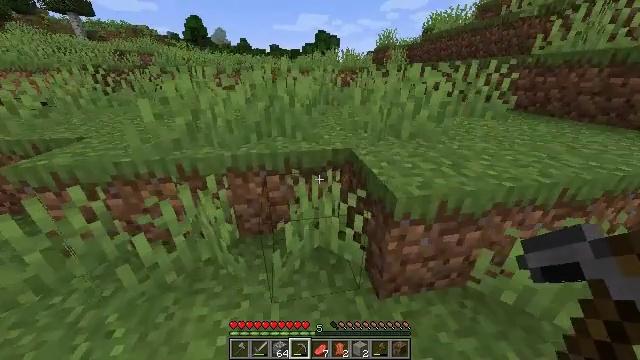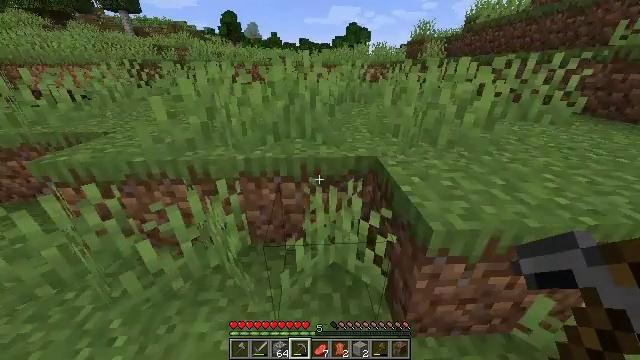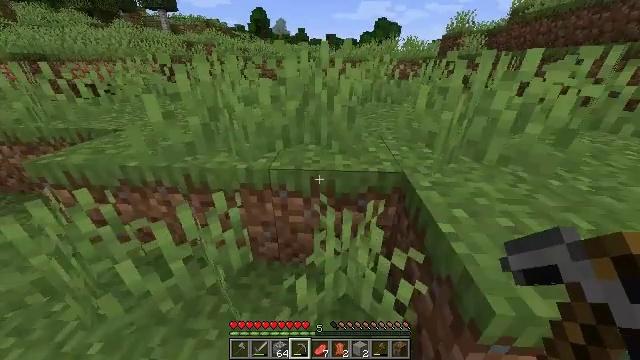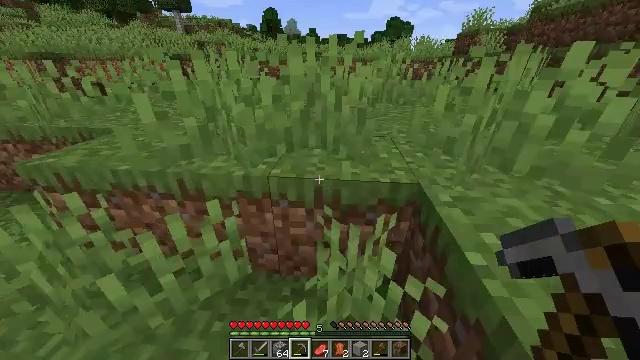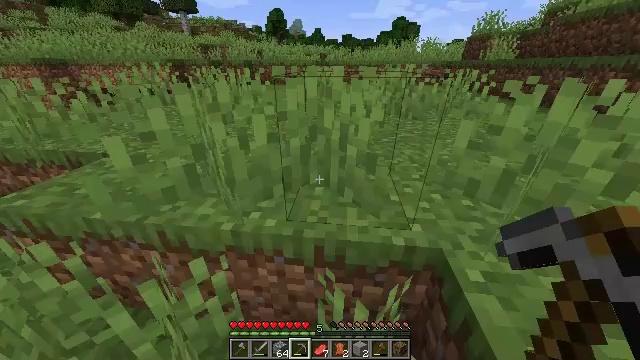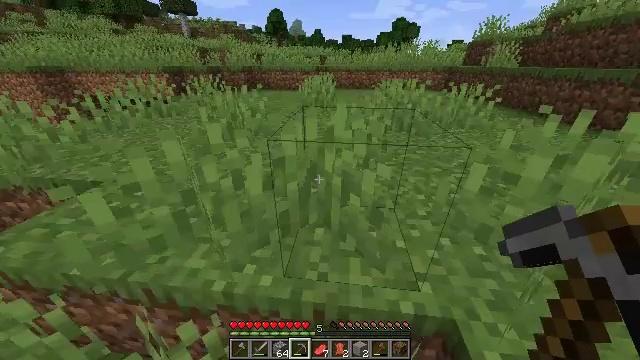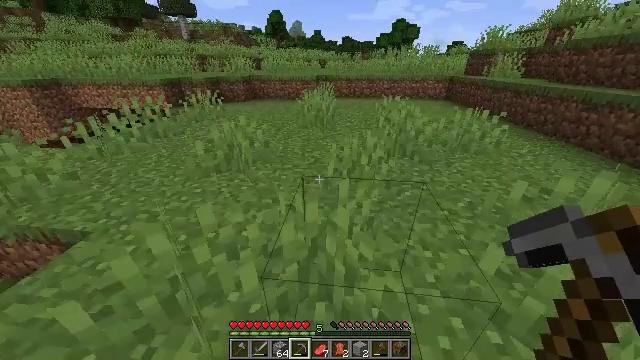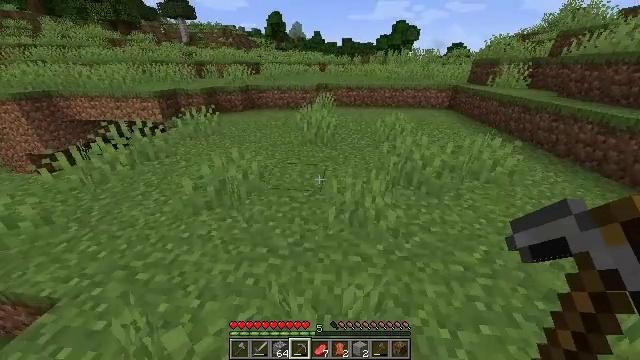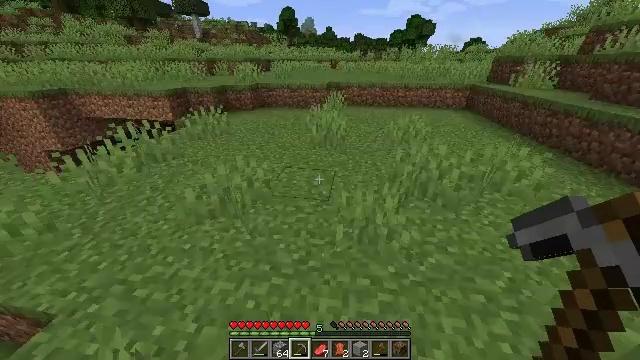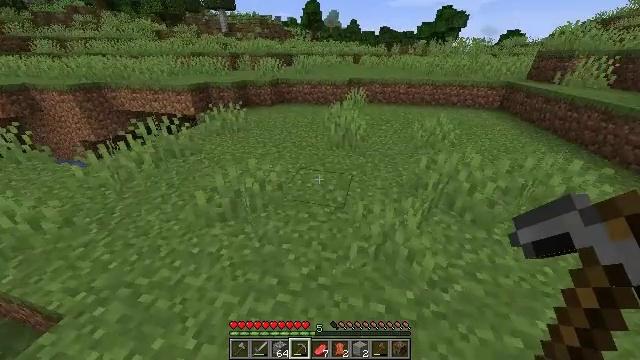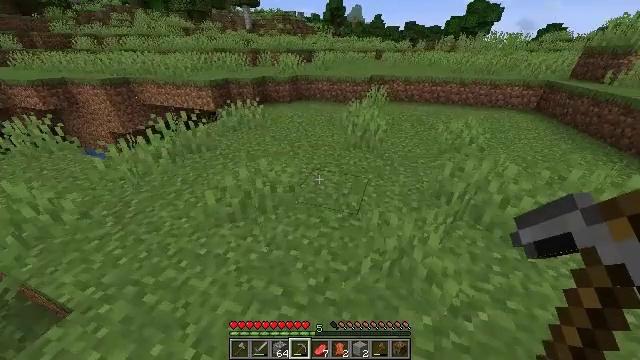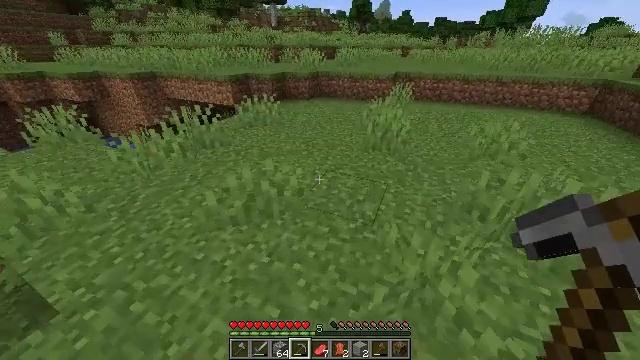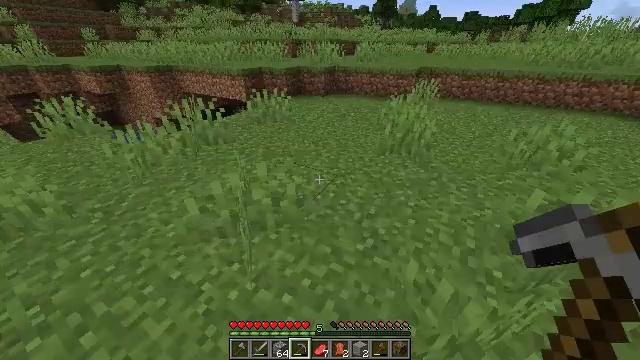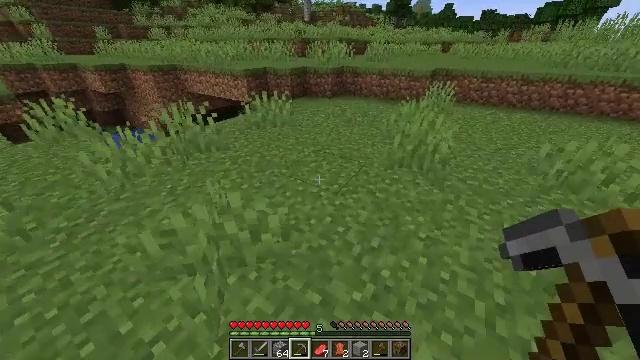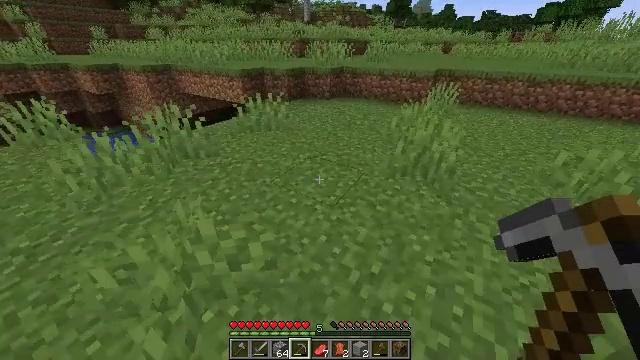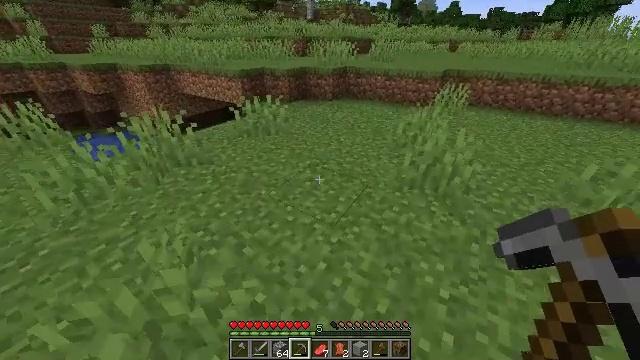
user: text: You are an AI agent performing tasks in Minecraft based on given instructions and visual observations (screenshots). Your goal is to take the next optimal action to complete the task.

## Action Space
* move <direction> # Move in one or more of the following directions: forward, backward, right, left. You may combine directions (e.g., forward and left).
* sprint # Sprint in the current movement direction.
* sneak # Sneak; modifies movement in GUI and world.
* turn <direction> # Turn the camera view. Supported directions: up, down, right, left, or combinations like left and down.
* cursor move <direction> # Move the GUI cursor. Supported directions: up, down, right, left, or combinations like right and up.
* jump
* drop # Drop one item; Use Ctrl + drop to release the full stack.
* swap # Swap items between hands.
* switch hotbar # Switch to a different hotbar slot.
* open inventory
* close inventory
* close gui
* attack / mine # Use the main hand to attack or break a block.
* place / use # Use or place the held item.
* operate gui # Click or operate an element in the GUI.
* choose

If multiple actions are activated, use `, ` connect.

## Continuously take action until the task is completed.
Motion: motion action
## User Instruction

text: Clear away tall grass.
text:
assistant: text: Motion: move forward, sprint, turn left and down
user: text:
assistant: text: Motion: move forward, sprint, turn left
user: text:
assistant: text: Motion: move forward, turn left
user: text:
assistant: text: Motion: move forward, turn left, jump
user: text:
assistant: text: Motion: move forward, jump
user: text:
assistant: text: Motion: move forward, jump
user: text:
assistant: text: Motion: move forward, jump
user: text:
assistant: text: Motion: move forward, turn left
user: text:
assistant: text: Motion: move forward, turn left and down
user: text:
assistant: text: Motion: move forward, turn left
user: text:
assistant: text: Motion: move forward, turn left
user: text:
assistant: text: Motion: move forward, turn left
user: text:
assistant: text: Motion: move forward, turn left
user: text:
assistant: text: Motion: move forward
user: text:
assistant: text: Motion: move forward
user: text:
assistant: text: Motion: move forward, turn left
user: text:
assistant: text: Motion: move forward, turn left
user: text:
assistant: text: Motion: move forward, turn left
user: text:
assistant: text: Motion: move forward
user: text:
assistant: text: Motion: move forward
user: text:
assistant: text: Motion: move forward, turn left
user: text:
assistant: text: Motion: move forward
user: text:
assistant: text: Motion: move forward
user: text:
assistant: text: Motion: move forward
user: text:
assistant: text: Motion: move forward
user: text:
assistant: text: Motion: move forward
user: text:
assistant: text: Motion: move forward
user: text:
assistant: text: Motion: move forward
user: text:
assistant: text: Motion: move forward
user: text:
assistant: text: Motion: move forward, turn left and down